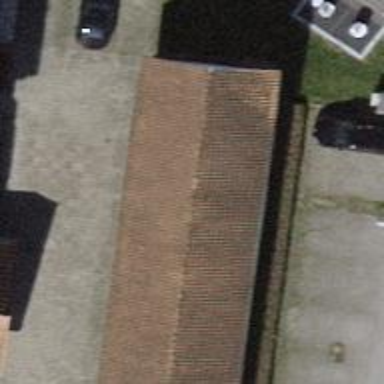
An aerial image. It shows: Group of garages.